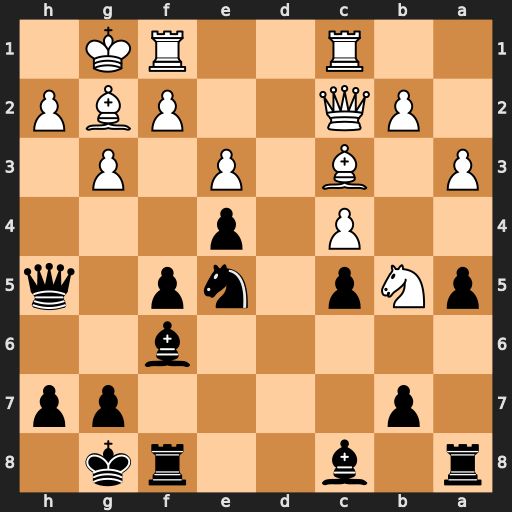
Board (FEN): r1b2rk1/1p4pp/5b2/pNp1np1q/2P1p3/P1B1P1P1/1PQ2PBP/2R2RK1
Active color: b
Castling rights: -
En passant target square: -
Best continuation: Nf3+ Bxf3 exf3